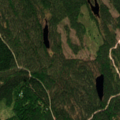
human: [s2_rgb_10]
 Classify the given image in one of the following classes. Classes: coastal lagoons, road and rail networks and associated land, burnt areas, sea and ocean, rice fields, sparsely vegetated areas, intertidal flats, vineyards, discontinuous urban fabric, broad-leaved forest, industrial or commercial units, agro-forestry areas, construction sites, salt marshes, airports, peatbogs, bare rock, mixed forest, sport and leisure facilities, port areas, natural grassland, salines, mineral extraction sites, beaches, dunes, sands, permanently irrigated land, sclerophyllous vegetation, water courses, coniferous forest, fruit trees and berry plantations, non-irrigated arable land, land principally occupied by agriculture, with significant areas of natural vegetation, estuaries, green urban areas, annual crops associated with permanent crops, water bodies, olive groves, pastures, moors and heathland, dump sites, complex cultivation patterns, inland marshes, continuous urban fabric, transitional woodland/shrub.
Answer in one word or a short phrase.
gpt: coniferous forest, mixed forest